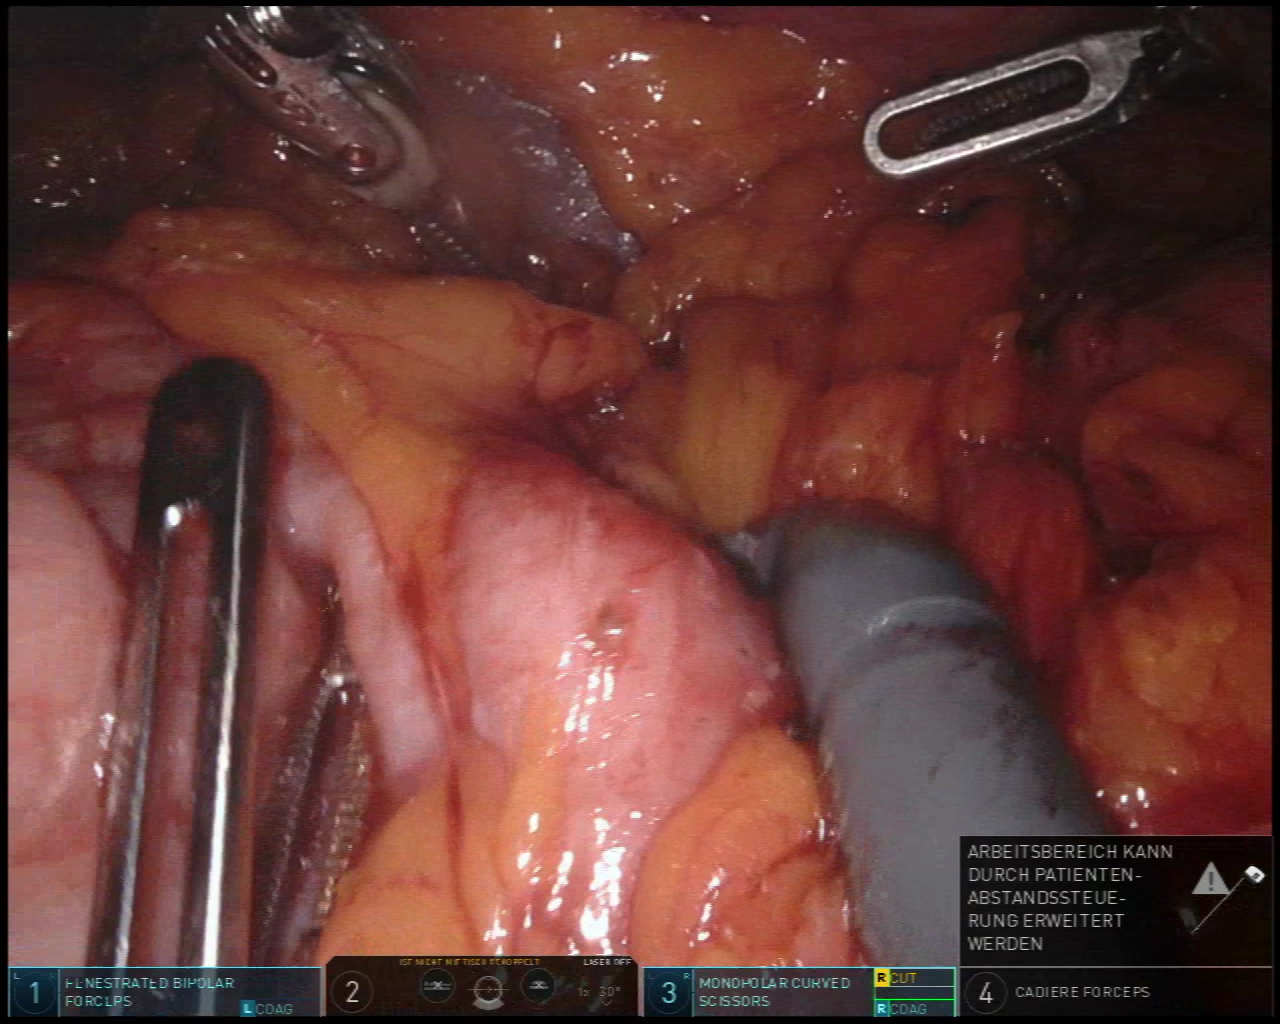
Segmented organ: spleen
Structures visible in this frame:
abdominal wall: yes
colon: yes
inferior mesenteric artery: no
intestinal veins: no
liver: no
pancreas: no
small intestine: no
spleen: yes
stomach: no
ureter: no
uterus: no
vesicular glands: no